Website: ulta-beauty
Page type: billing-address
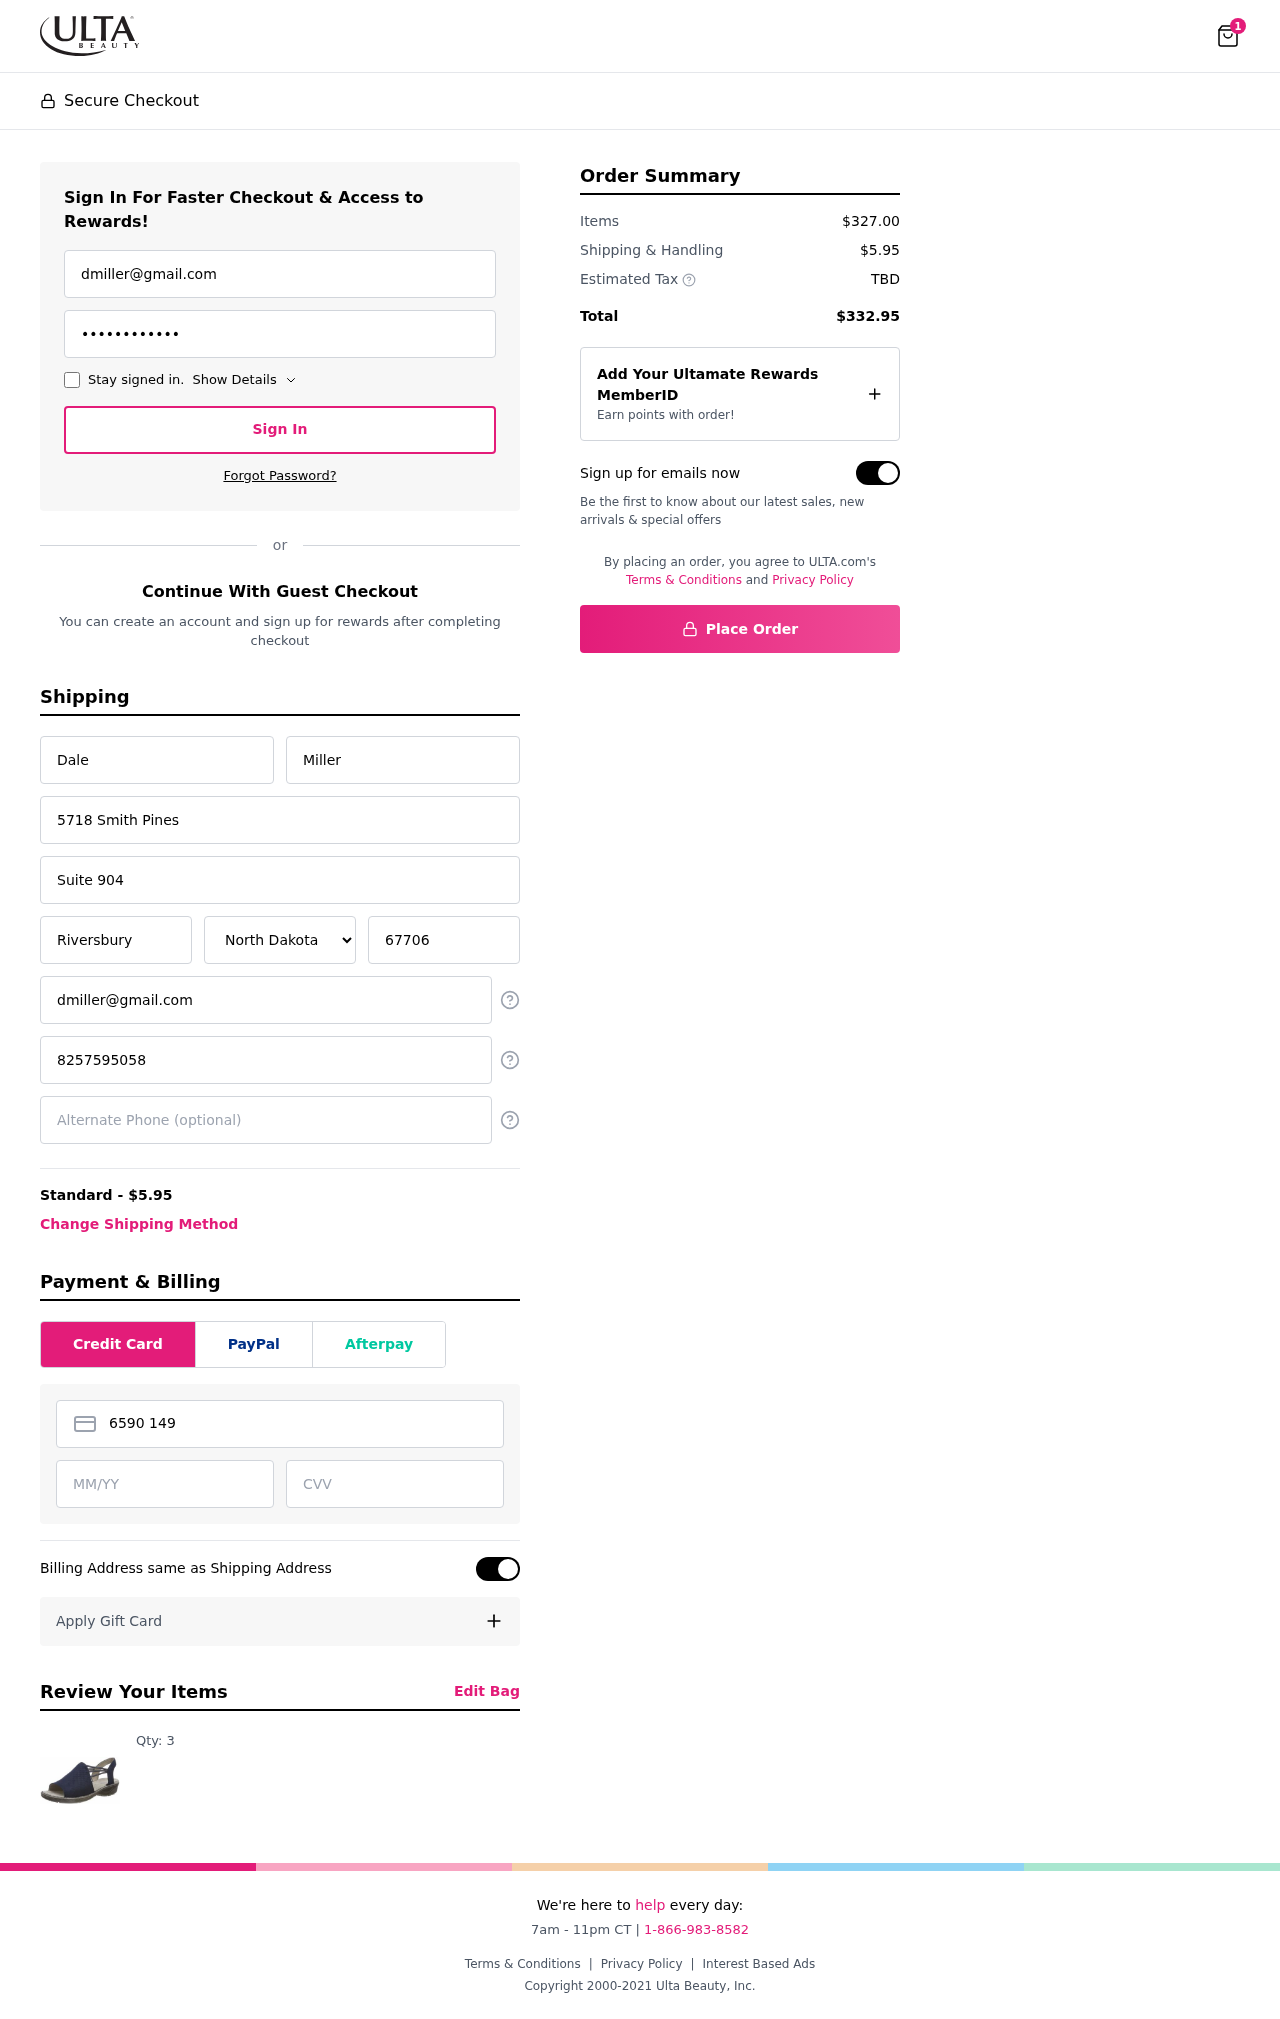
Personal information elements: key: PII_STATE
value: North Dakota
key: PII_EMAIL
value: dmiller@gmail.com
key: PII_FIRSTNAME
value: Dale
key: PII_LASTNAME
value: Miller
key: PII_STREET
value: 5718 Smith Pines
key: PII_STREET2
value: Suite 904
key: PII_CITY
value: Riversbury
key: PII_POSTCODE
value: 67706
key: PII_PHONE
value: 8257595058
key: PII_CARD_NUMBER
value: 6590 1491 3266 4499
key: PII_CARD_EXPIRY
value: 03/27
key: PII_CARD_CVV
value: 499
Product elements: key: PRODUCT1_QUANTITY
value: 3
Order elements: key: ORDER_NUM_ITEMS
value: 1
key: ORDER_SHIPPING_COST
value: $5.95
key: ORDER_SUBTOTAL
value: $327.00
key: ORDER_TOTAL
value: $332.95